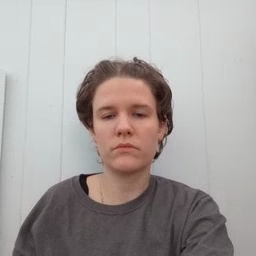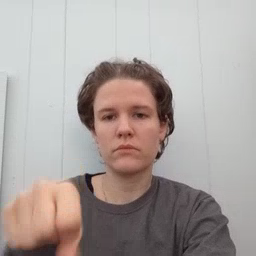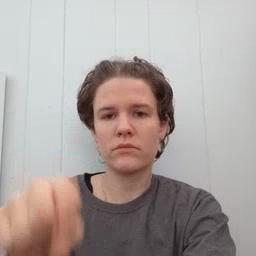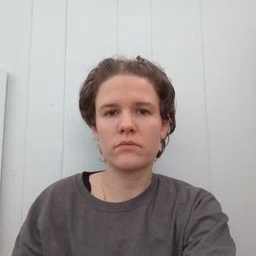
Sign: yes